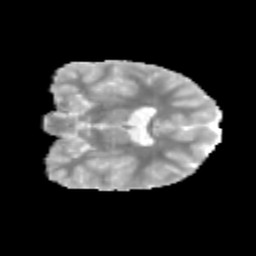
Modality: MD
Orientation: coronal
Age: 10
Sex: male
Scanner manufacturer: siemens
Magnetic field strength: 3 T
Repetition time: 3.8 s
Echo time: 0.07 s